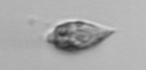
Label: Oxytoxum